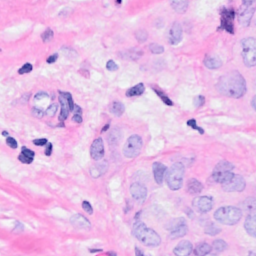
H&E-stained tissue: Breast